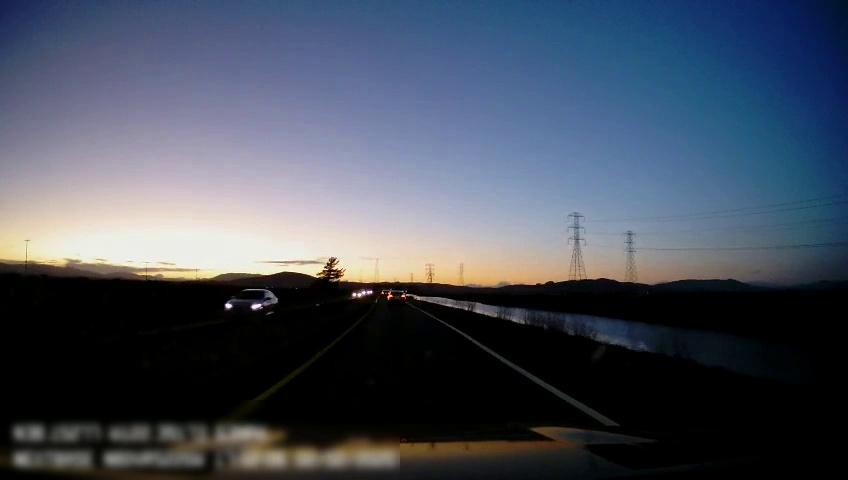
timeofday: Dusk/Dawn/Twilight
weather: Sunny
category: Drivable Space
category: Vehicles | Car
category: Vehicles | Car
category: Lanes | Current Lane
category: Lanes | Current Lane